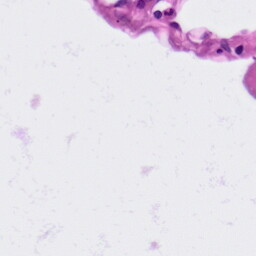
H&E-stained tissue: Lung